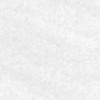
Label: no_change